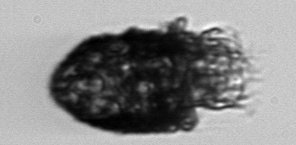
Label: Stenosemella_pacifica